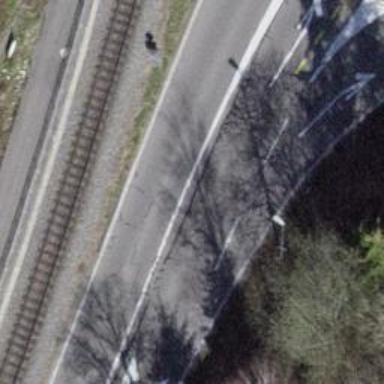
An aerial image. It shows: Secondary road with asphalt surface.